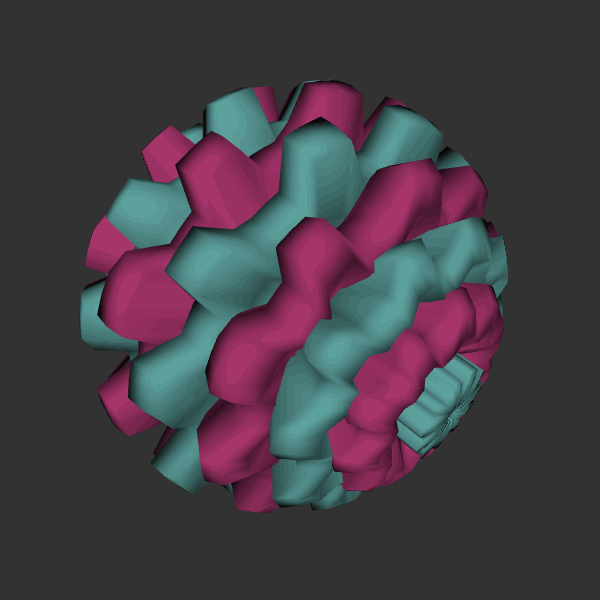
Background: dark